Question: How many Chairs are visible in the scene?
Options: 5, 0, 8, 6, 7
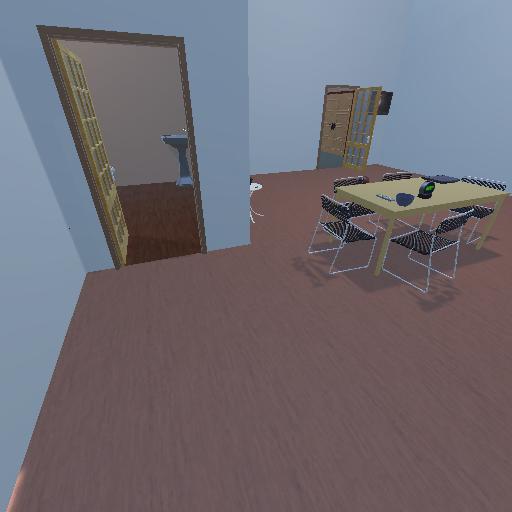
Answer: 5